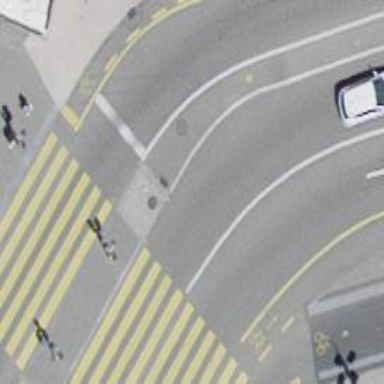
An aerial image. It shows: Road with traffic signals.